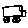
Label: car